Interaction volume radius: 5 \u00c5
Interaction volume height: 35 \u00c5
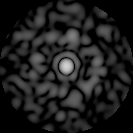
Disorder parameter: 0.861